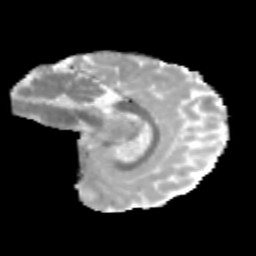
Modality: MD
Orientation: sagittal
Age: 10
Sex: female
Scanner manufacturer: siemens
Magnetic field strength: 3 T
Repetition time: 3.8 s
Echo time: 0.07 s